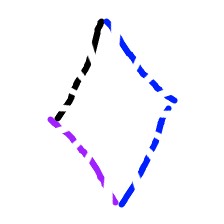
Shape: rhombus